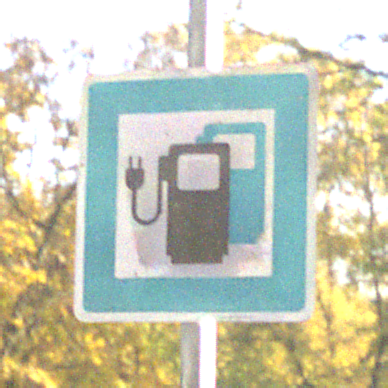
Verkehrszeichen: LadestationFuerElektrofahrzeuge
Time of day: SunriseSunset
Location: Outdoor (Urban)
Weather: PartlyCloudy
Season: Autumn
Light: Natural